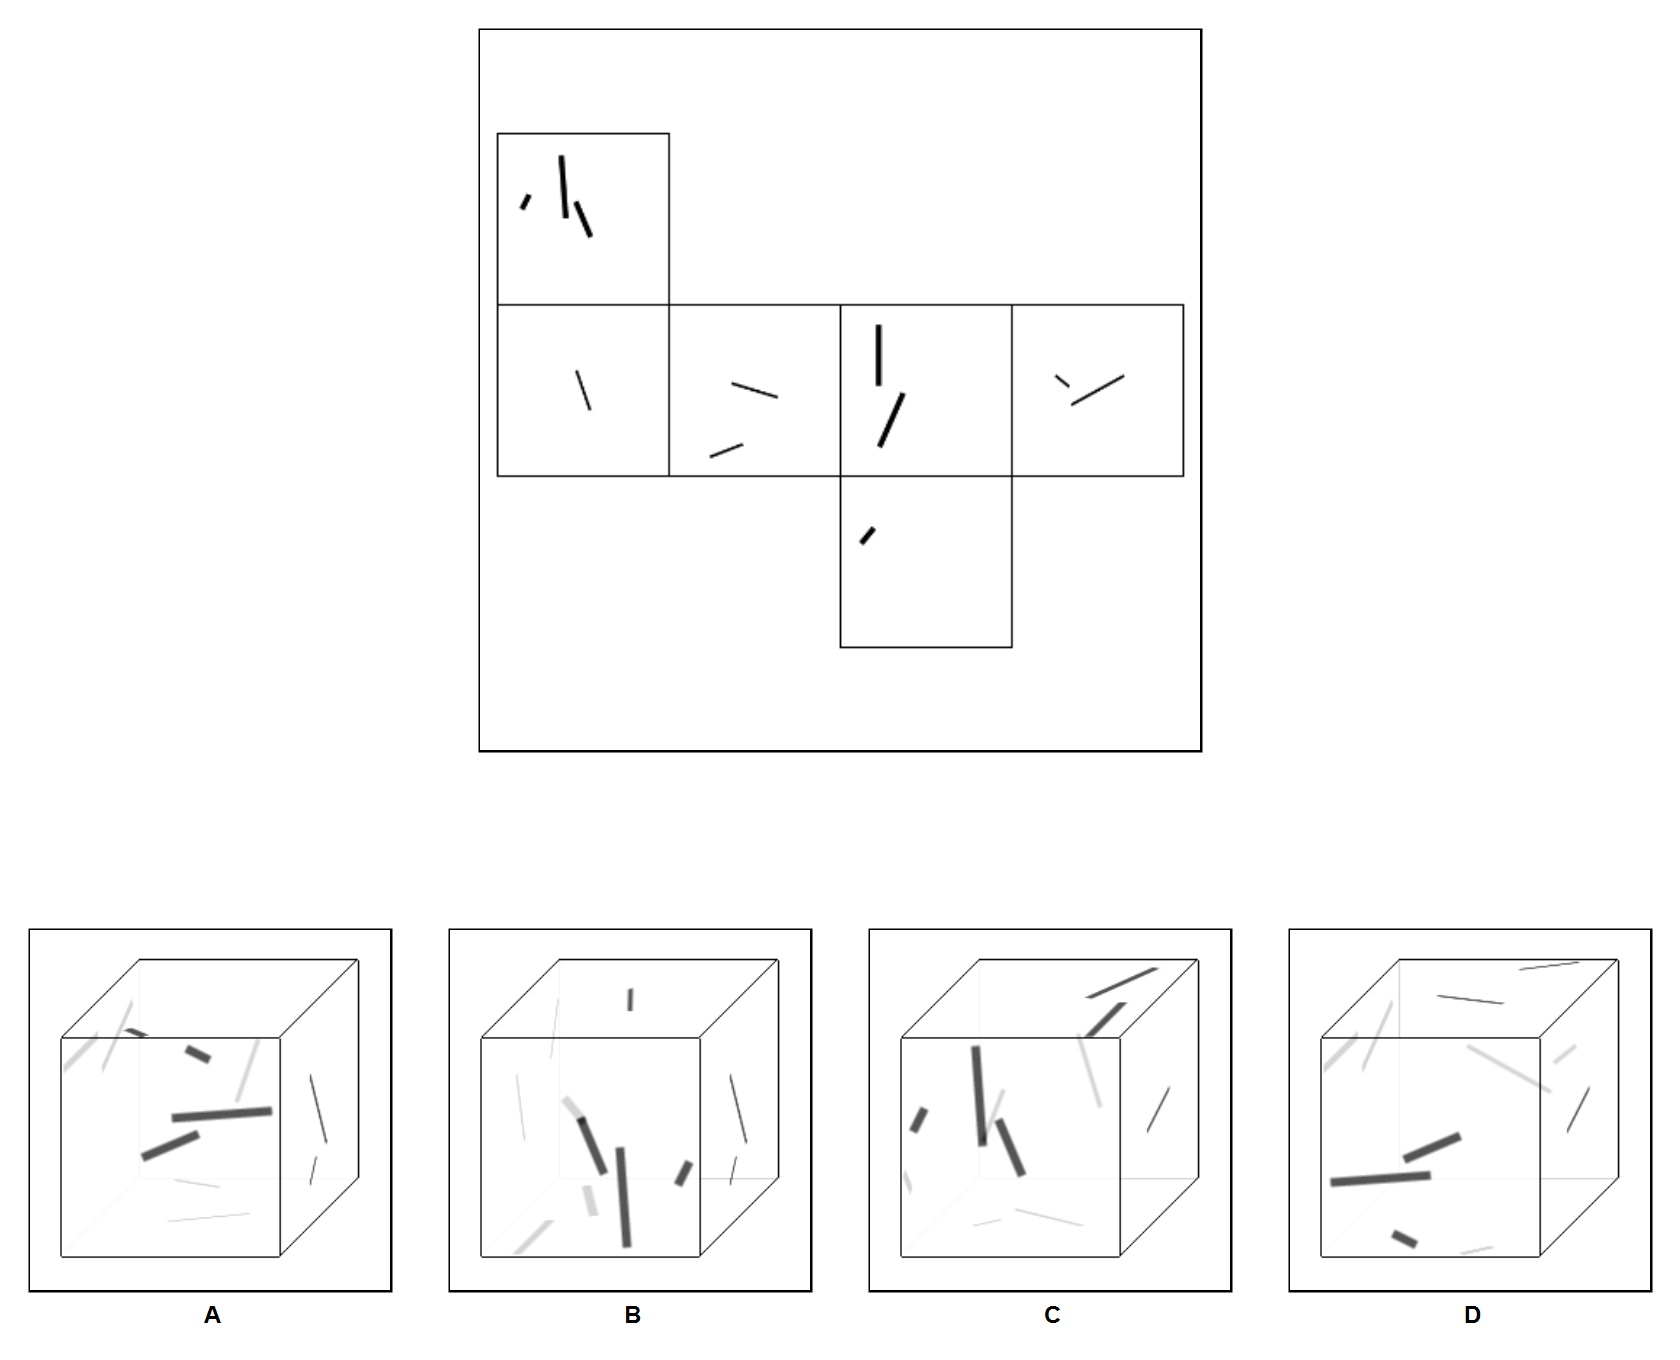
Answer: B